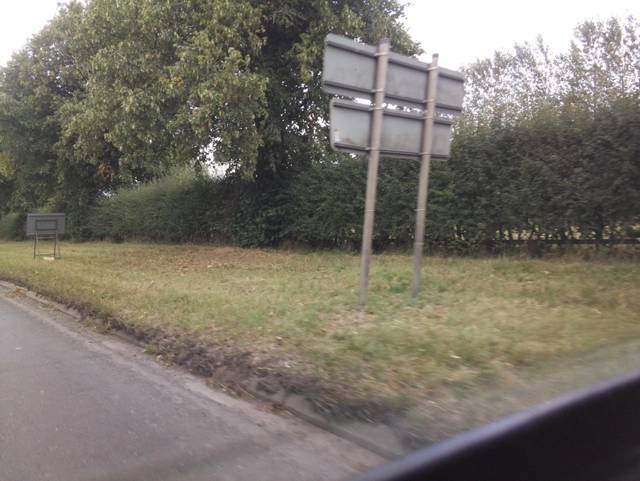
Region: United Kingdom
Coordinates: 54.038, -1.565